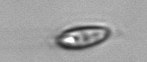
Label: Chrysochromulina